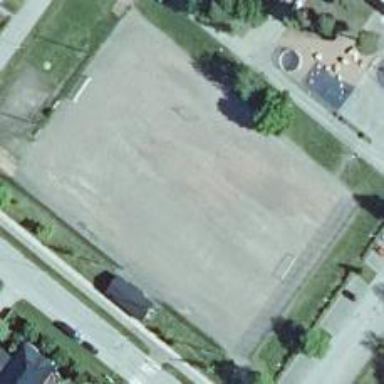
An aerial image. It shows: Soccer pitch with fine gravel surface for leisure land use.